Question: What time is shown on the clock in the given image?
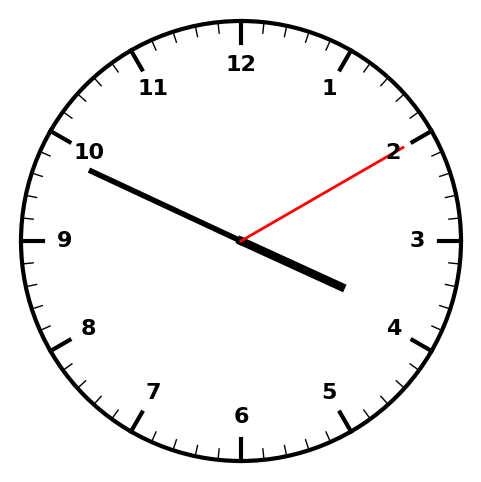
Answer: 03:49:10